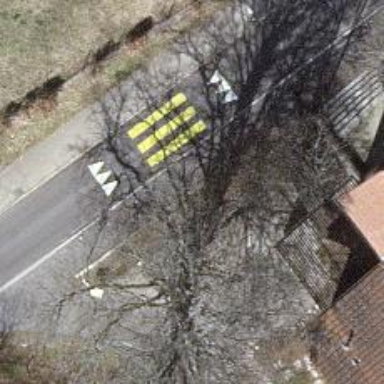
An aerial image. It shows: Asphalt road classified as tertiary.